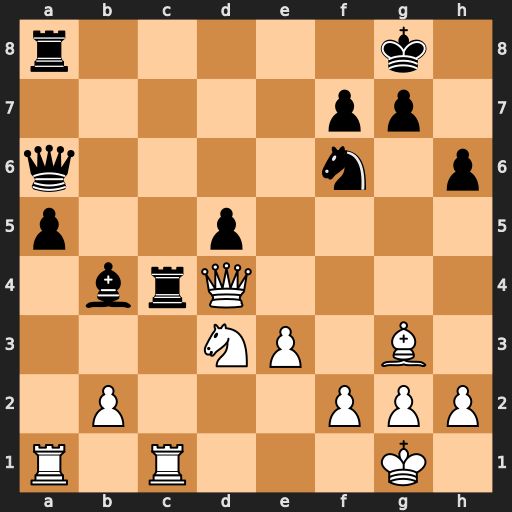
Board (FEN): r5k1/5pp1/q4n1p/p2p4/1brQ4/3NP1B1/1P3PPP/R1R3K1
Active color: w
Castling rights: -
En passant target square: -
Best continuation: Rxc4 dxc4 Nxb4 axb4 Rxa6